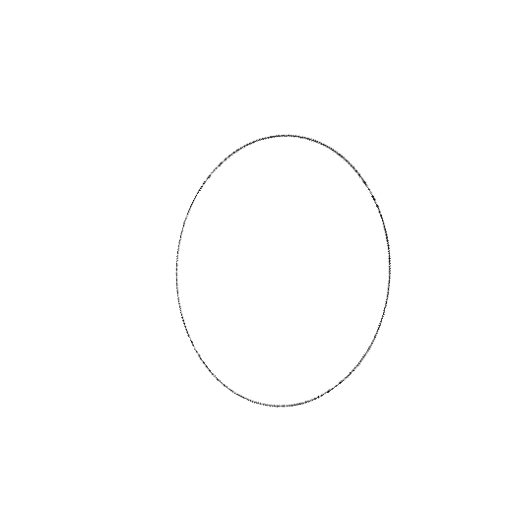
Crossing number: 0